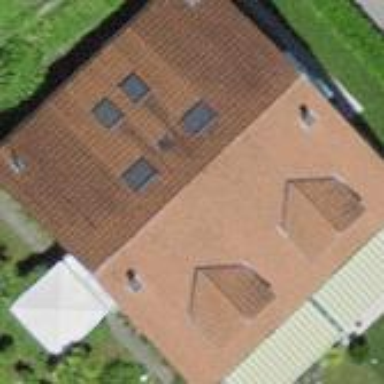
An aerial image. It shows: Terrace building with gabled roof.